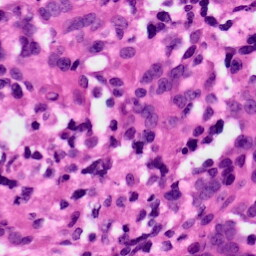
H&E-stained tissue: Ovarian